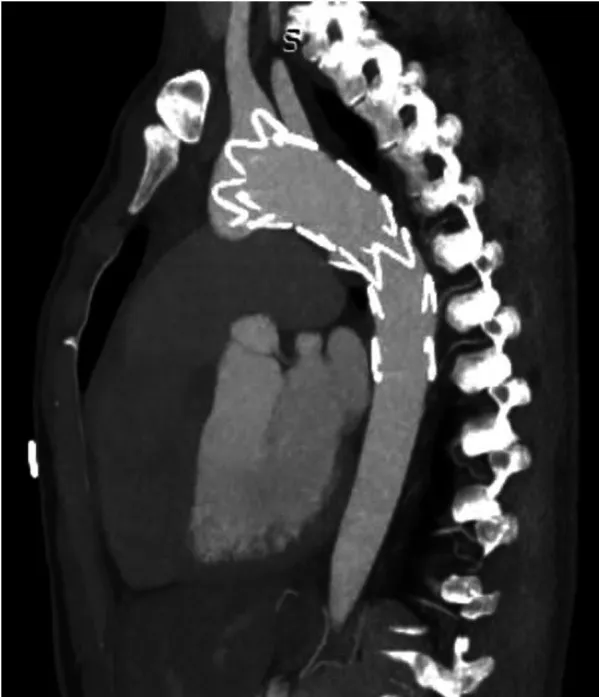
CT angiography after one month showed no endoleak with complete occlusion of PDA shunt. CT, computed tomography; PDA, patent ductus arteriosus.
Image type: radiology (ct)